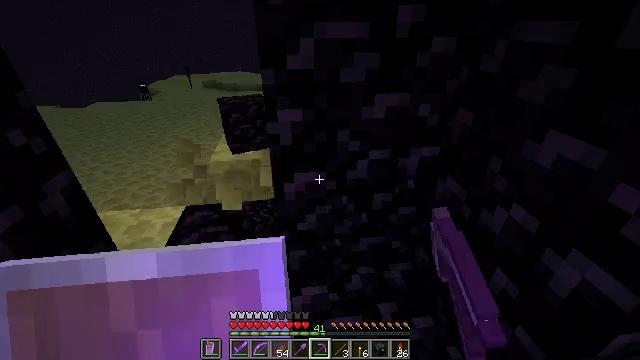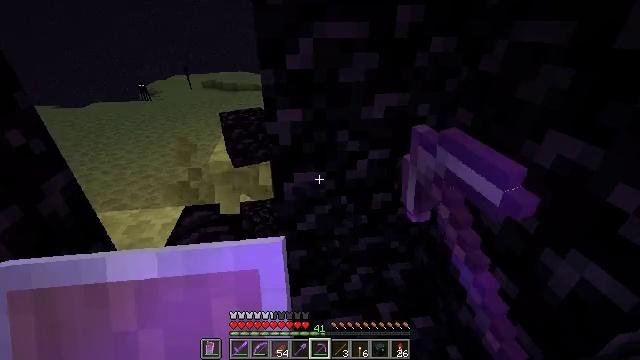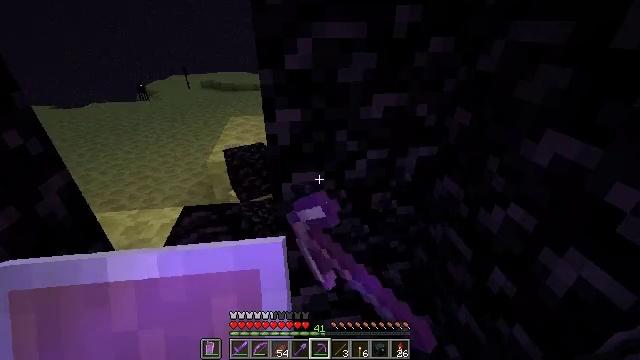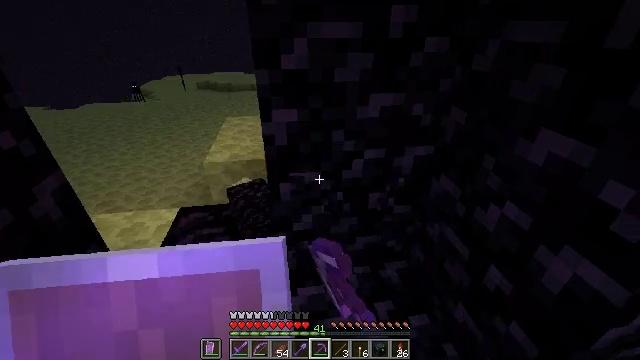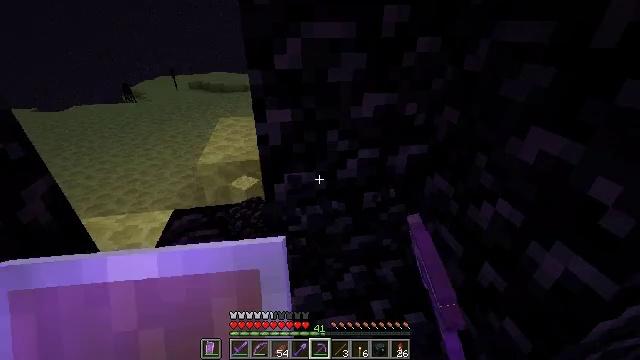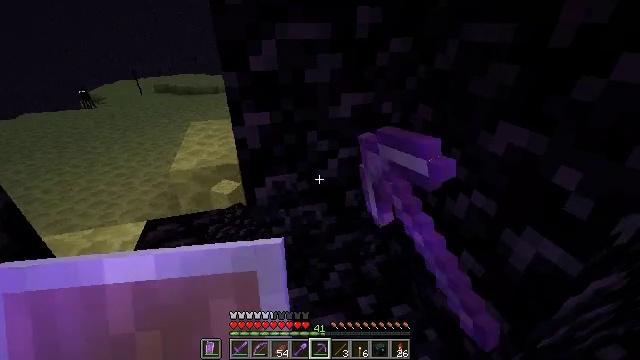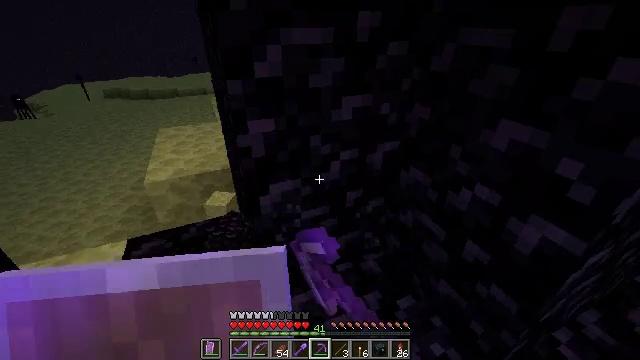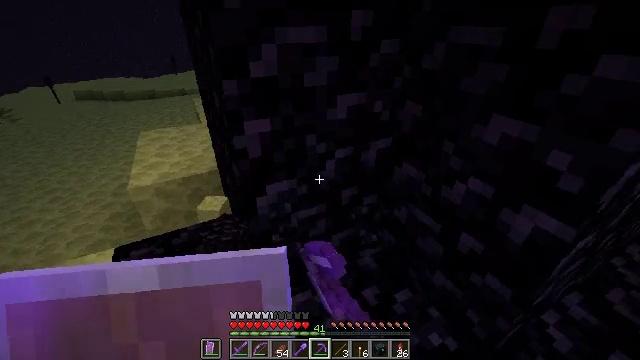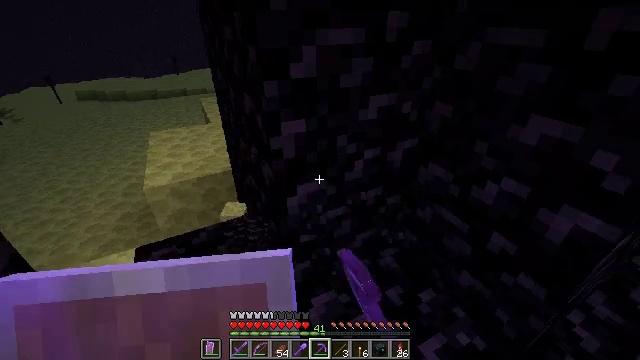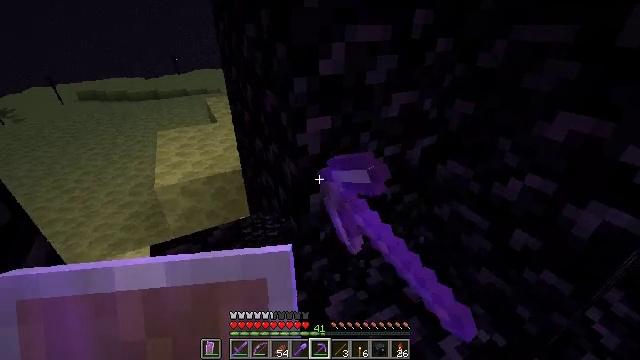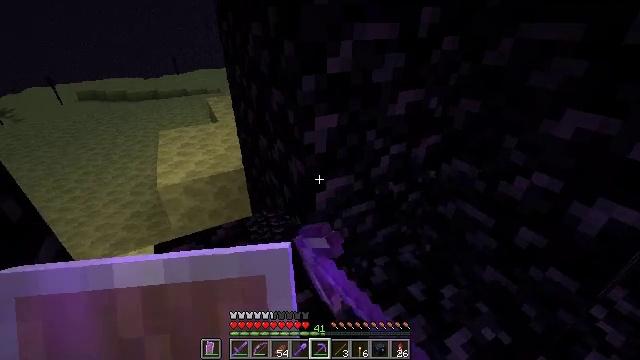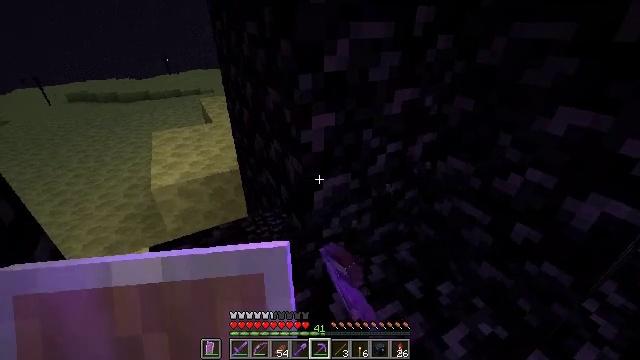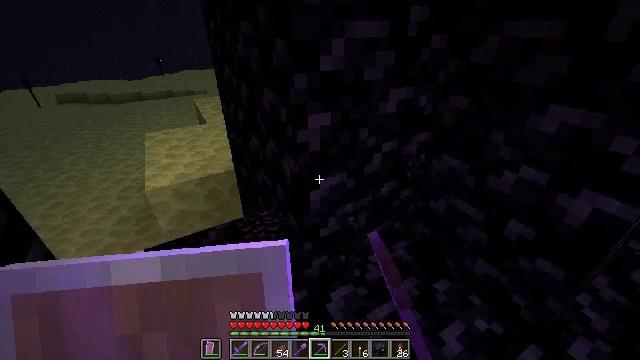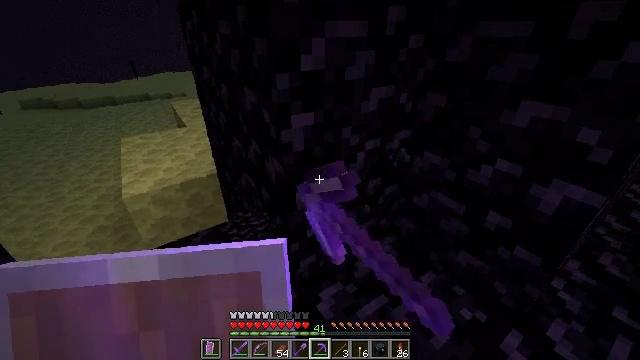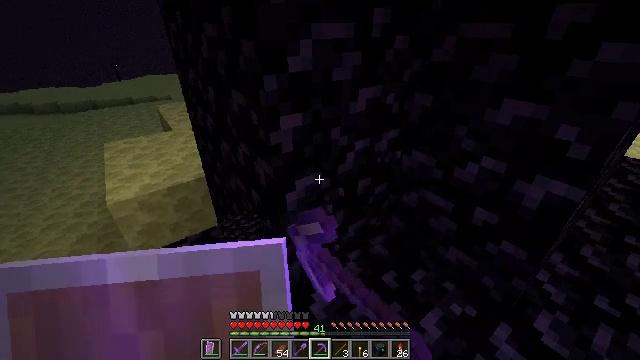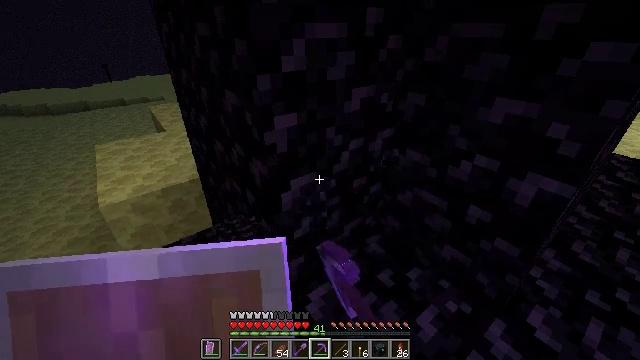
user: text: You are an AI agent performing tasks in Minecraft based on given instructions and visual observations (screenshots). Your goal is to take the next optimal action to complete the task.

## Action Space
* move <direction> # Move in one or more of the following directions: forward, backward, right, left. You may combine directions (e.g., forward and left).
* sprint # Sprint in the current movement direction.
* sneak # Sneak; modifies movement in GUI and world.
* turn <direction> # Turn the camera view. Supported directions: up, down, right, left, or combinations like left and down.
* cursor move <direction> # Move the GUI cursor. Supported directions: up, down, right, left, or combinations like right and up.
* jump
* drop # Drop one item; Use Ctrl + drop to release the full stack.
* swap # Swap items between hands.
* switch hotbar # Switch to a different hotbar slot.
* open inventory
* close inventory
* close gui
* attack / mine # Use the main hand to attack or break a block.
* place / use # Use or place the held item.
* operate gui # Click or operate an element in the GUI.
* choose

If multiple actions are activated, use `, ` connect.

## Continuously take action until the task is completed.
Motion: motion action
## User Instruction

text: Mine the obsidian block.
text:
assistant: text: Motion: attack / mine
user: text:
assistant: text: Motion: attack / mine
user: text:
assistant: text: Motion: attack / mine
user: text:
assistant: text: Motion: turn right, attack / mine
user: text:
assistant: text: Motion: move left, turn right, attack / mine
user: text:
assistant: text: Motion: move left, turn right, attack / mine
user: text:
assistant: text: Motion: move left, turn right, attack / mine
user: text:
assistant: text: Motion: attack / mine
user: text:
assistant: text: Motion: attack / mine
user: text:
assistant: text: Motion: attack / mine
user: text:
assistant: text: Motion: turn right, attack / mine
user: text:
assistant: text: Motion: turn right, attack / mine
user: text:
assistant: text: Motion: turn right, attack / mine
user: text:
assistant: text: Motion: turn right, attack / mine
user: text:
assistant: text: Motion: turn right, attack / mine
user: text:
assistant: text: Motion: attack / mine
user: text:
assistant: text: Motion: attack / mine
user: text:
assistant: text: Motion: attack / mine
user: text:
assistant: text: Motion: attack / mine
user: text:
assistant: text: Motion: attack / mine
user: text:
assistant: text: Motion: attack / mine
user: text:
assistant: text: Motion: attack / mine
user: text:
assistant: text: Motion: attack / mine
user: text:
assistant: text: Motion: attack / mine
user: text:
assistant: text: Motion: attack / mine
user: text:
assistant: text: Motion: attack / mine
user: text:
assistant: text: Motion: attack / mine
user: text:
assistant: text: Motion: attack / mine
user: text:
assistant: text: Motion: attack / mine
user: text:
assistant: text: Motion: attack / mine